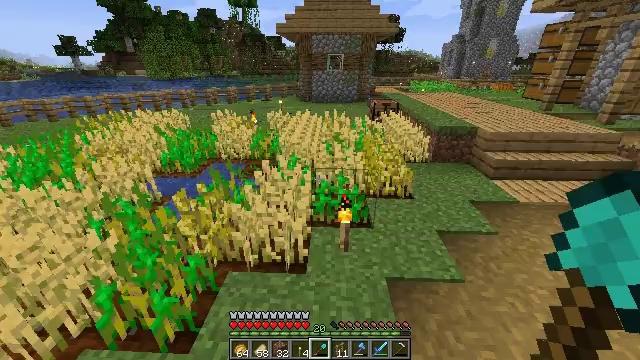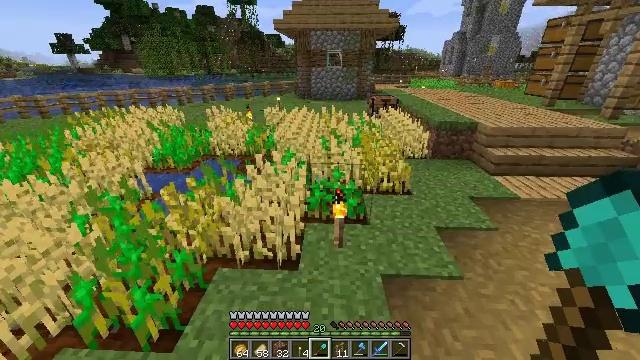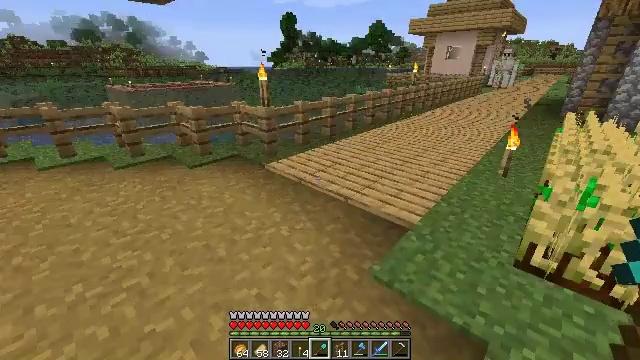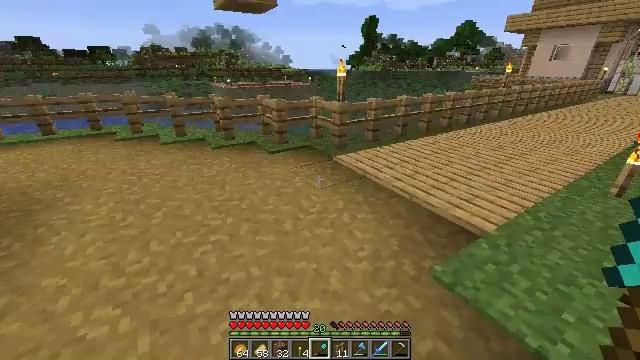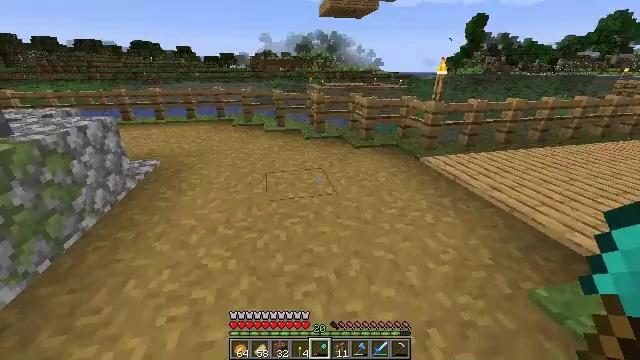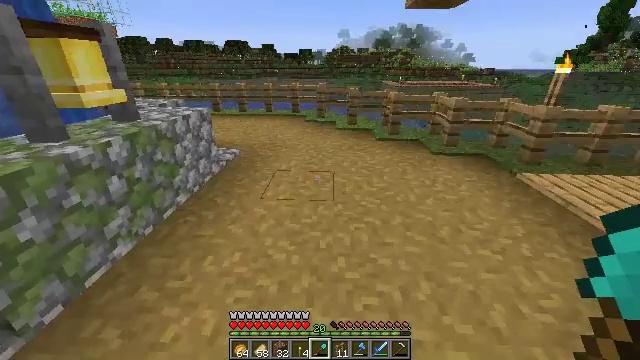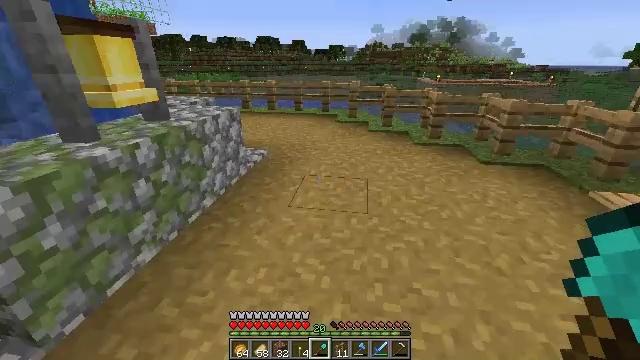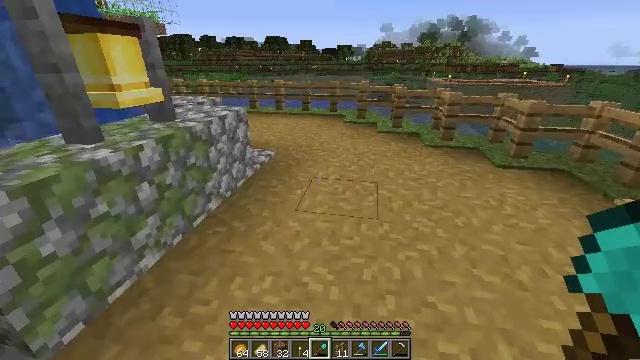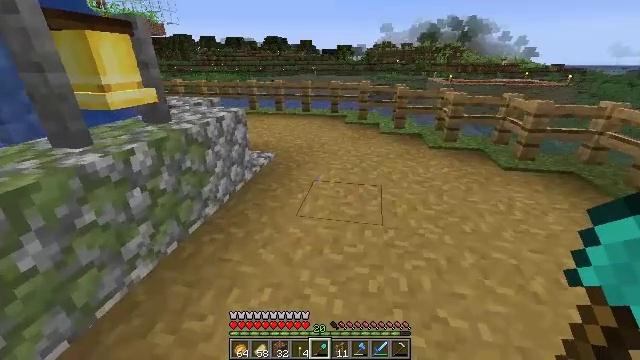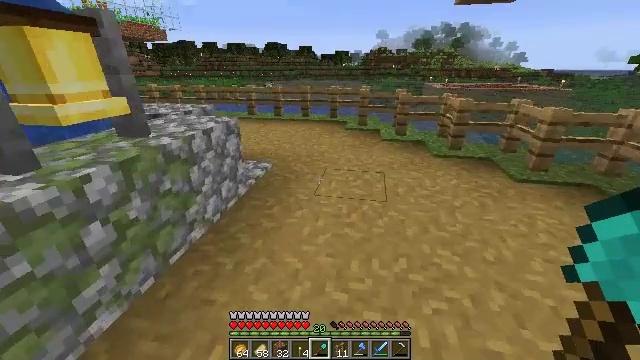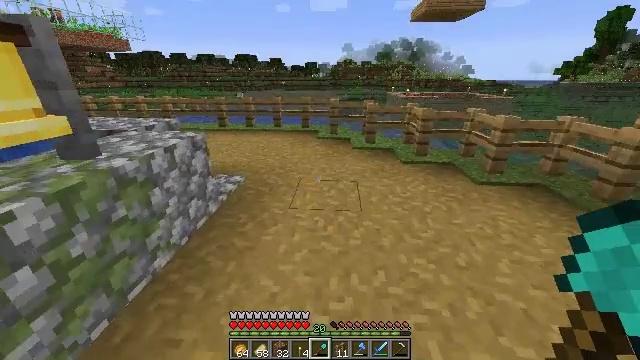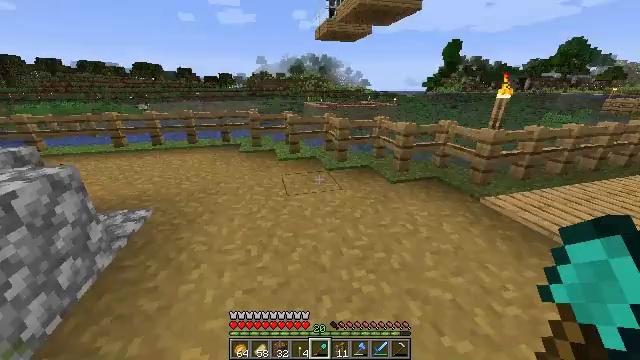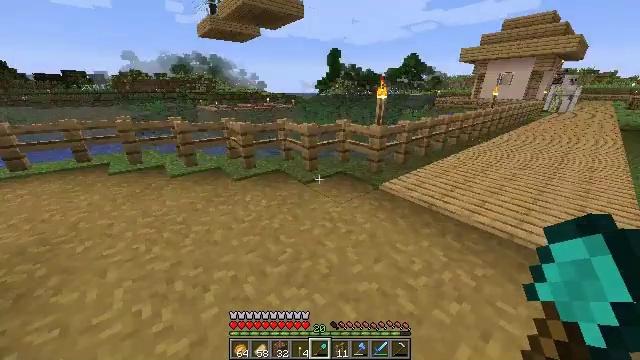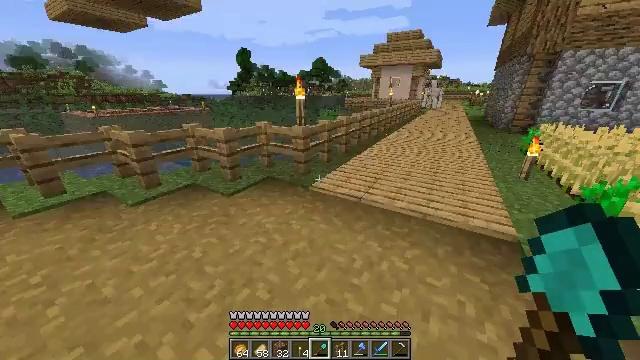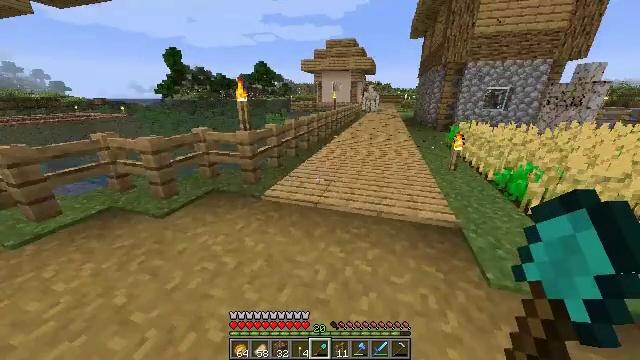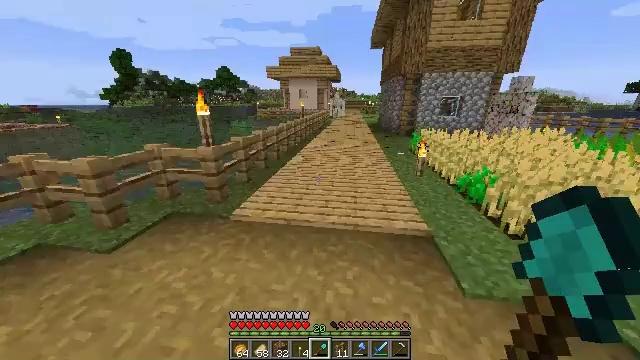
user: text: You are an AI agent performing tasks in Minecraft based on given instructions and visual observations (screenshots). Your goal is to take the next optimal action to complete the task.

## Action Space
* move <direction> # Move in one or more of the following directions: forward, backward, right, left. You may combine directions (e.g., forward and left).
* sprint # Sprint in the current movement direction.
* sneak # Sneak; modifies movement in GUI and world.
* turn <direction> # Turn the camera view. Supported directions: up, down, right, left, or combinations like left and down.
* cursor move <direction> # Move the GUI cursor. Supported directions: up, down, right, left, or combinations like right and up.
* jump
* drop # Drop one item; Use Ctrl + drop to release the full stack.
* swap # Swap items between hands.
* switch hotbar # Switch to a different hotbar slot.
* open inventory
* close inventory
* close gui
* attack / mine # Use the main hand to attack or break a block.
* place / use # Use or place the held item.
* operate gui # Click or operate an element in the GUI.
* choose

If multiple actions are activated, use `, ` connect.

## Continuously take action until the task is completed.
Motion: motion action
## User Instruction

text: Break the torch to collect it.
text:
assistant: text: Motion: no_op
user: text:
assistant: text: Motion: move forward, sprint, turn left
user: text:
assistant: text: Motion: turn left
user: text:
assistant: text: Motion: move forward, turn left
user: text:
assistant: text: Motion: move forward, turn left
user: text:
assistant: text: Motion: move forward, turn left
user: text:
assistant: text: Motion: move forward, sprint, turn left
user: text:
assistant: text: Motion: move forward, sprint
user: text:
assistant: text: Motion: move forward, sprint
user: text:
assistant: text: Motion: move forward, sprint, turn right and up
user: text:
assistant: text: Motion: move forward, sprint, turn right and up
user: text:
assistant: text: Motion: move forward, turn right
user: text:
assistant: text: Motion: move forward, sprint, turn right
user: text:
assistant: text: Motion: move forward, sprint, turn right
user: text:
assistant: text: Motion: move forward, sprint, turn right and up, jump
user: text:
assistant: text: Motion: move forward, sprint, turn right, jump
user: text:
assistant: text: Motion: move forward, jump
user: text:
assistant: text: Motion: move forward, jump
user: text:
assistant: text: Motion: move forward, jump
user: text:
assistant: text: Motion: move forward, jump
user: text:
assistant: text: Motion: move forward, jump
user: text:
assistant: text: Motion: move forward, turn right, jump
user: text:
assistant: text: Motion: move forward, turn right, jump
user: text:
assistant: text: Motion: move forward, sprint, turn right, jump
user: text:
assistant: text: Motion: move forward, sprint, jump
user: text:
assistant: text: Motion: move forward, sprint, jump
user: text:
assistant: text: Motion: move forward, sprint, jump
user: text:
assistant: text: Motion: move forward, sprint, jump
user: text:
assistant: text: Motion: move forward, jump
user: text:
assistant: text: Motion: move forward, jump